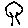
Label: tree